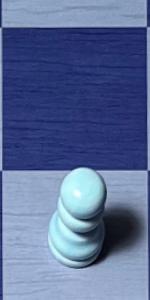
Label: Pawn_White